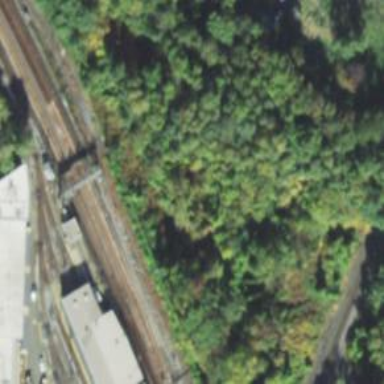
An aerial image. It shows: Abandoned railway.